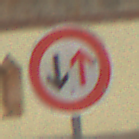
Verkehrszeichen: VorrangDesGegenverkehrs
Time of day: Midday
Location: Outdoor (Suburban)
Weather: PartlyCloudy
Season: NotSpecified
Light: Natural